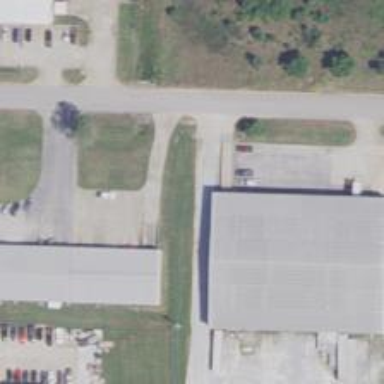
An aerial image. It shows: Industrial building.